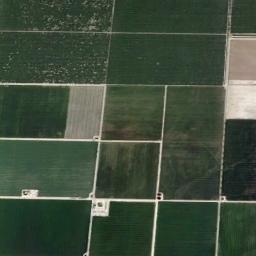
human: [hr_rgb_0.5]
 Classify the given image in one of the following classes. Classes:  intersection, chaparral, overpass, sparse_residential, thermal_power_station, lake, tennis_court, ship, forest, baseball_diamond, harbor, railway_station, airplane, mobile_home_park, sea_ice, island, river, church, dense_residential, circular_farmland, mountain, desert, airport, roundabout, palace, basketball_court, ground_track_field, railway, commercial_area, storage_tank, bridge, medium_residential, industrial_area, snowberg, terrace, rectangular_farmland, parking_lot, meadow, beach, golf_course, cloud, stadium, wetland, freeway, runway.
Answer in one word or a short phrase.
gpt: rectangular_farmland